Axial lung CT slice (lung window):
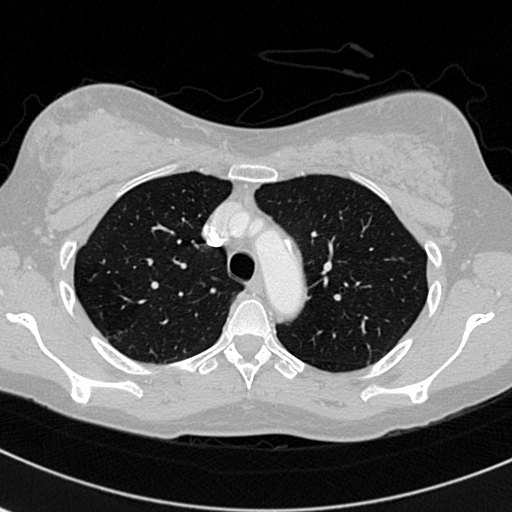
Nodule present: no